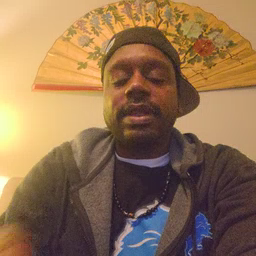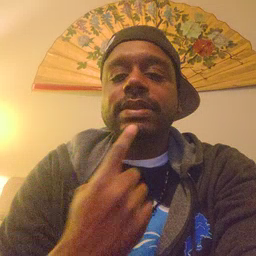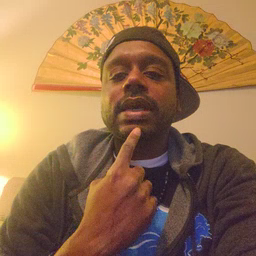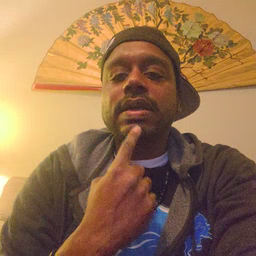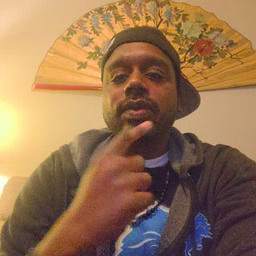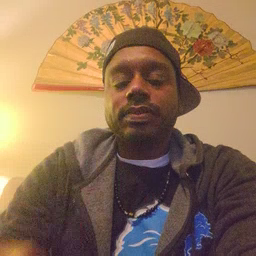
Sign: say